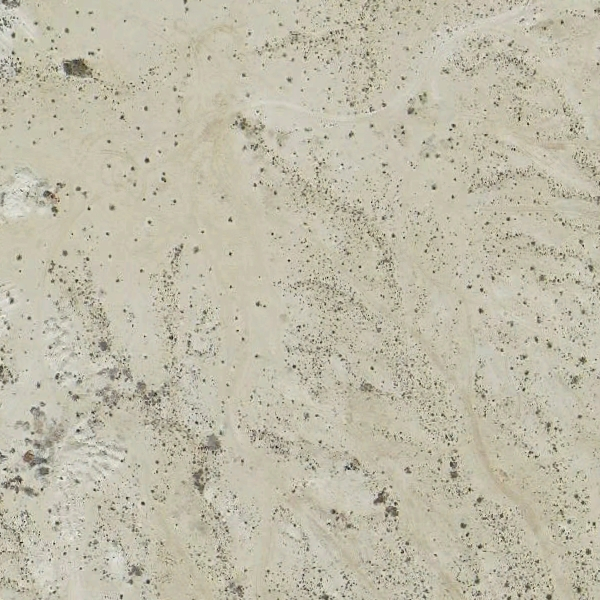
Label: BareLand